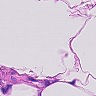
Metastatic tissue present: no